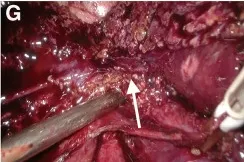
Intraoperative images. (G) The confluence of left and right hepatic veins (white arrow) was exposed.
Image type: medical_photograph (other_medical_photograph)